Platform: macOS
Application: Arc Browser
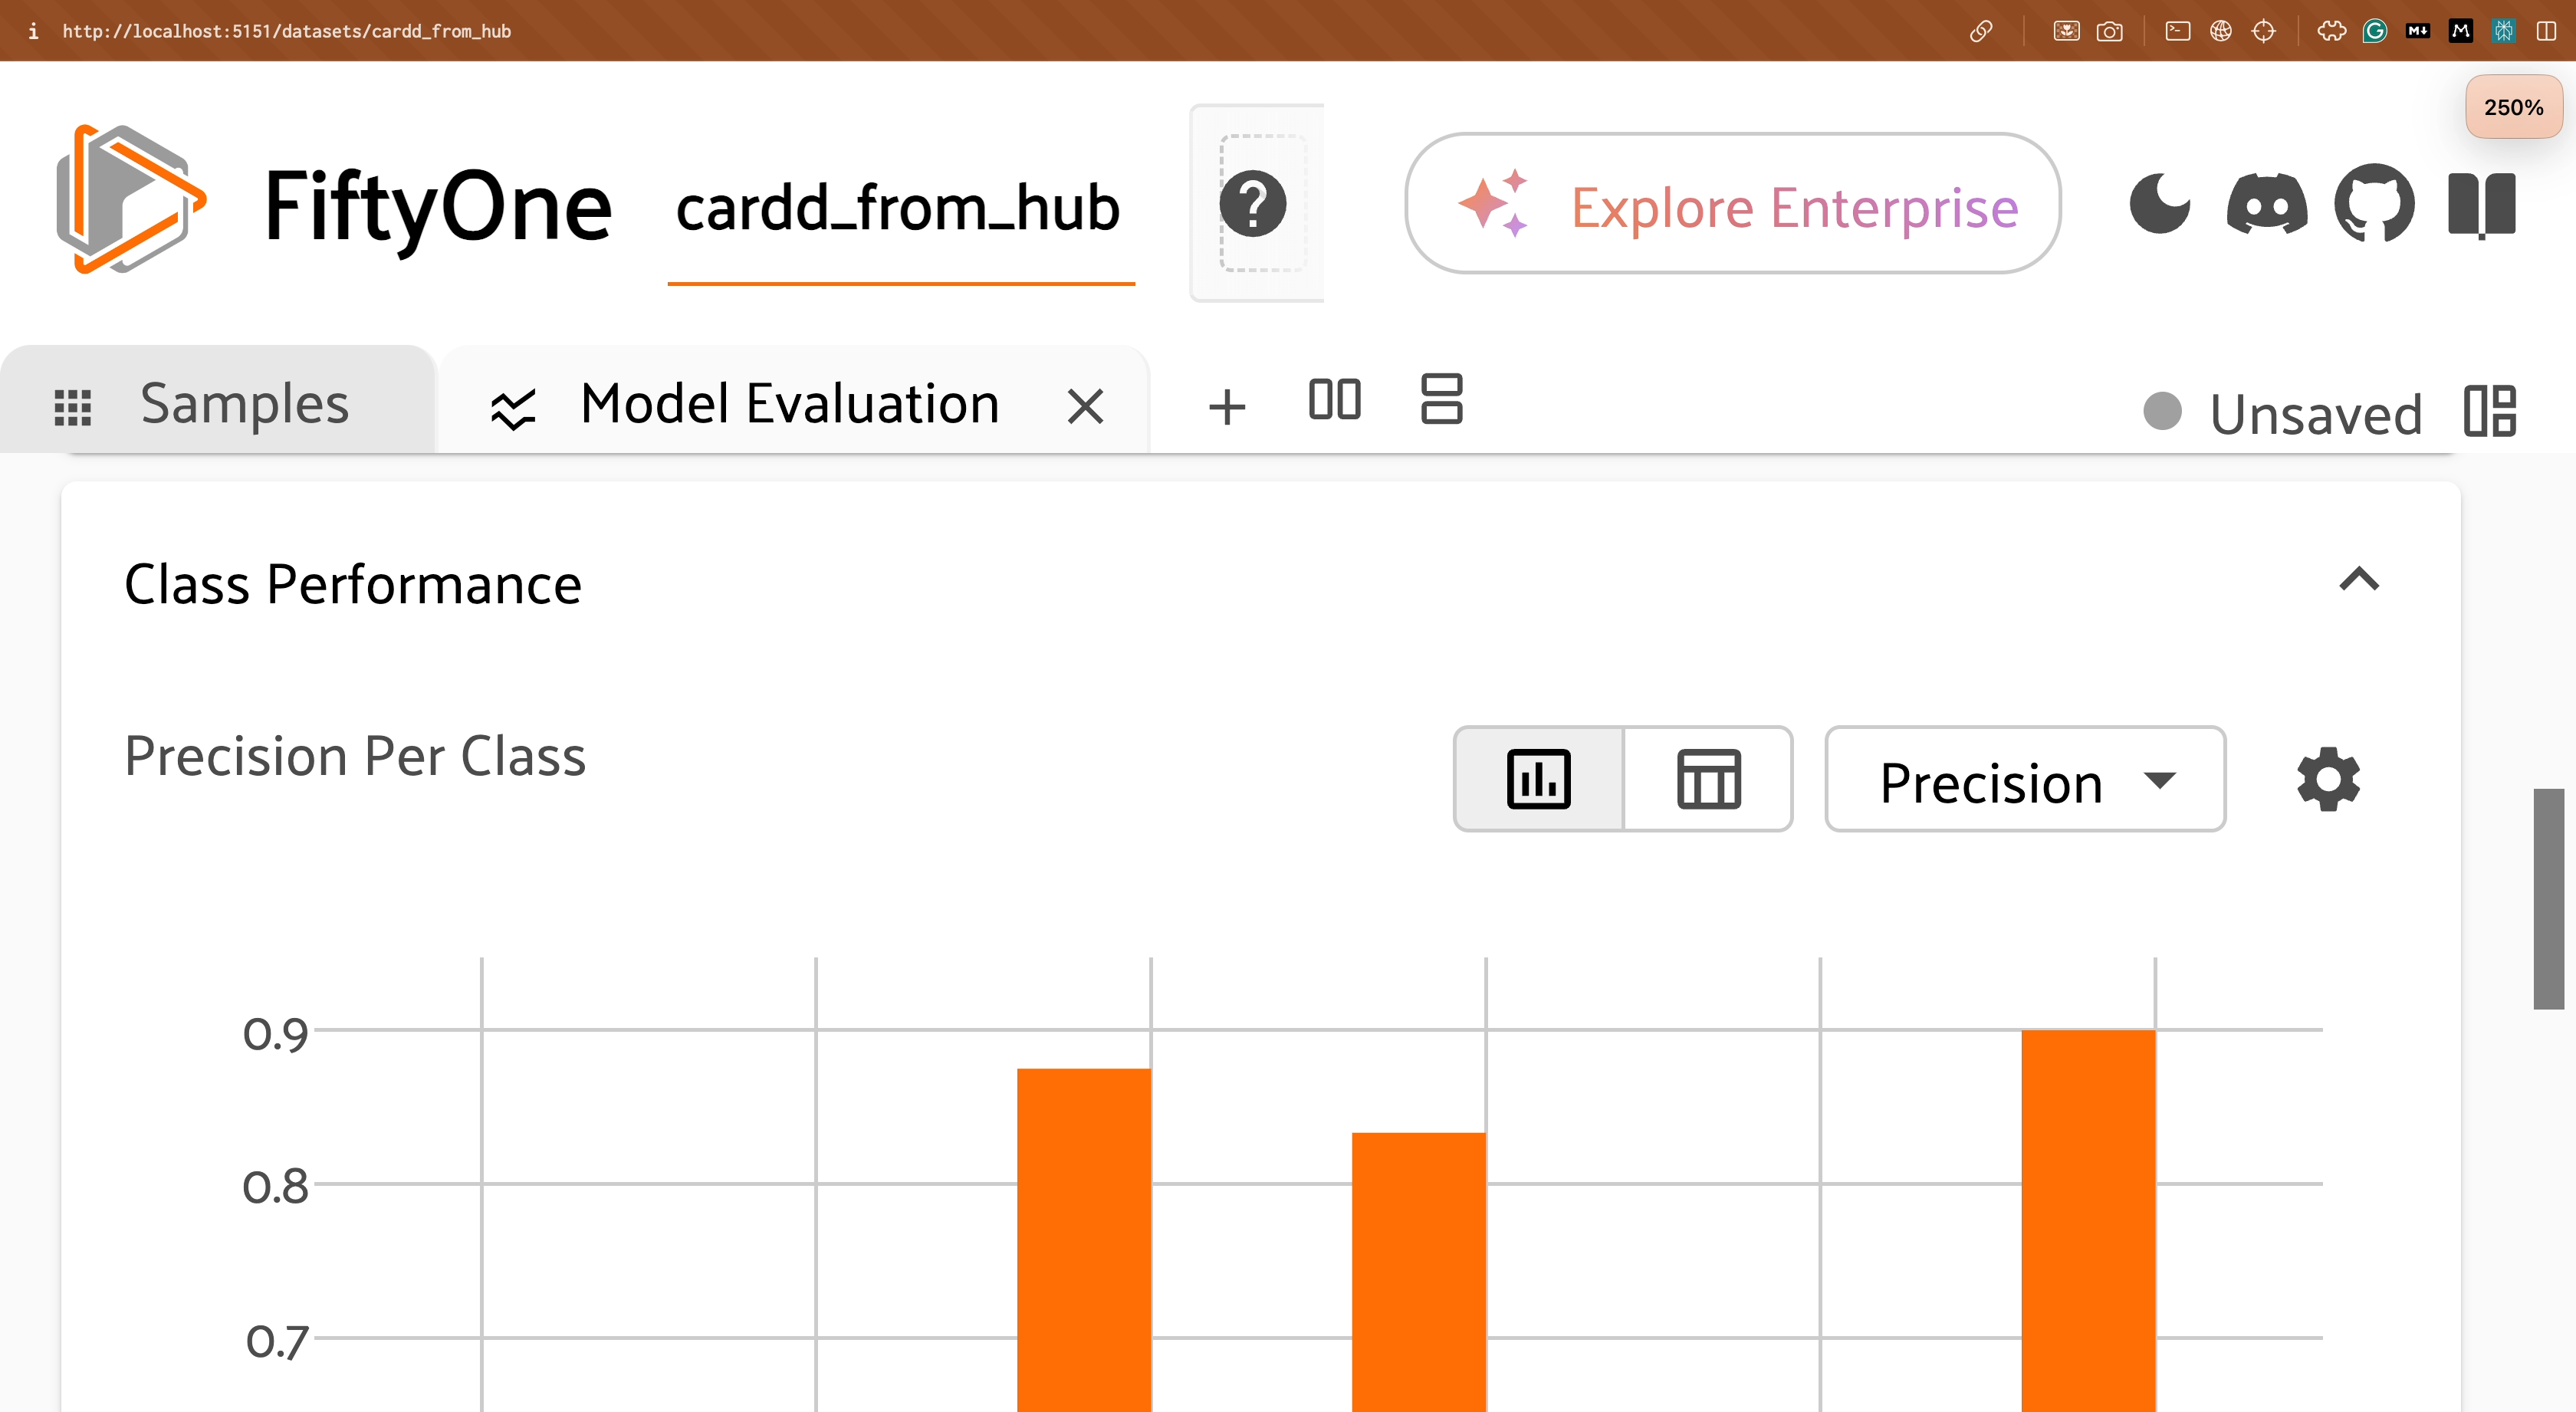
task_description: Open the settings menu in the the per class performance card of the model evaluation panel
action_type: click
element_info: Icon
steps_since_start: 1